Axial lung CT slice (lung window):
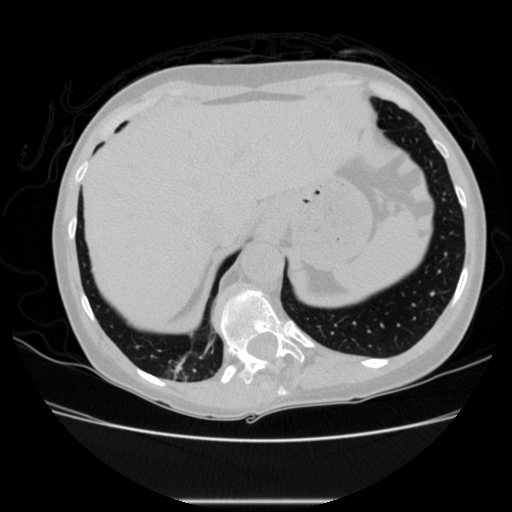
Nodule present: no